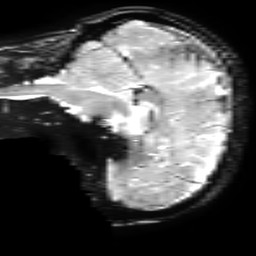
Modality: T2starw
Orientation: sagittal
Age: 34
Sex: female
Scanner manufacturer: ge
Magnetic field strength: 3 T
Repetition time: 0.65 s
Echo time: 0.02 s